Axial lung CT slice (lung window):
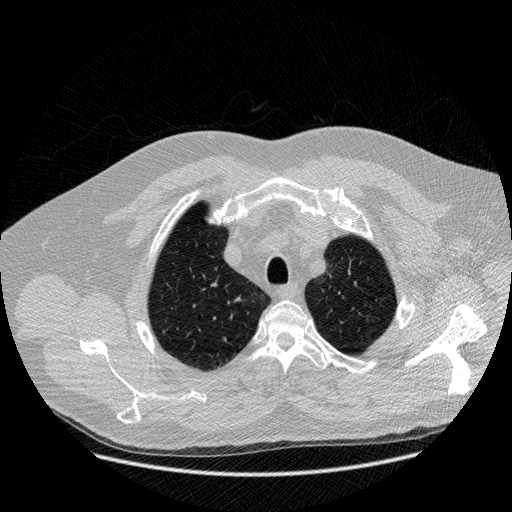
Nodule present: no